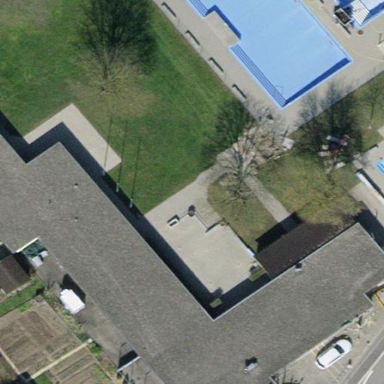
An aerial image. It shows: Sports centre building.